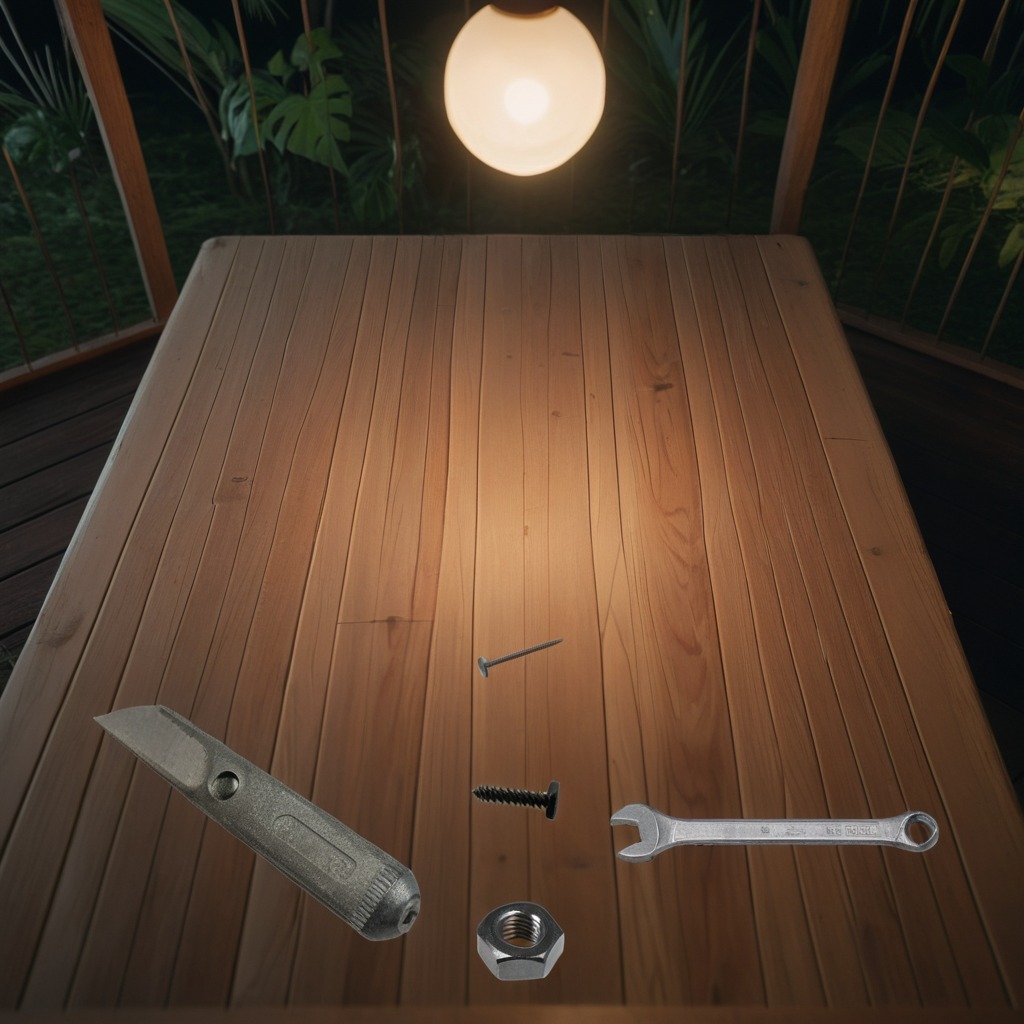
A utility knife, a metal machine screw, an iron nail, a metal nut, and a wrench are lying on the wooden table inside a jungle field workshop tent at night.